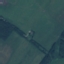
Land use / land cover class: Pasture